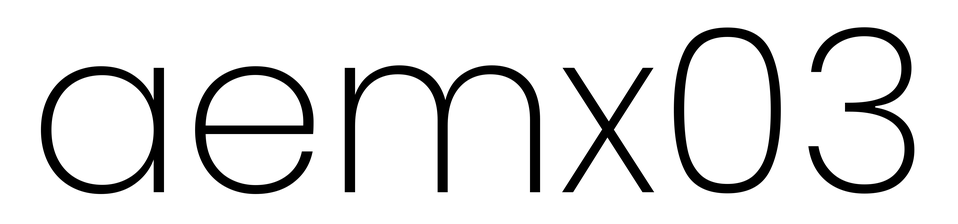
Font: Poppins-ExtraLight